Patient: sex M, age 85
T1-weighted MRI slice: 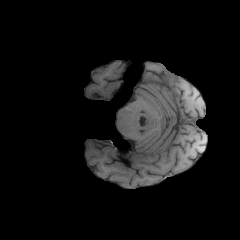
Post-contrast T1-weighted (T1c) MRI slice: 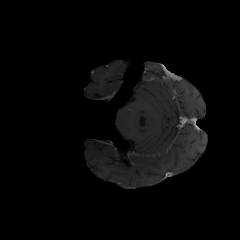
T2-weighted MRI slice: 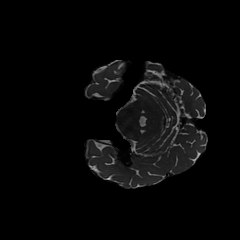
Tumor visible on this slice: no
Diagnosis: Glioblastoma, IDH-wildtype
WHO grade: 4